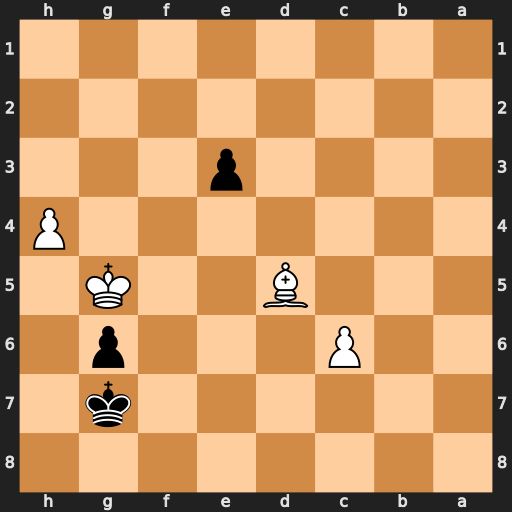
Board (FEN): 8/6k1/2P3p1/3B2K1/7P/4p3/8/8
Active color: b
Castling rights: -
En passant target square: -
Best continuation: e2 h5 e1=Q